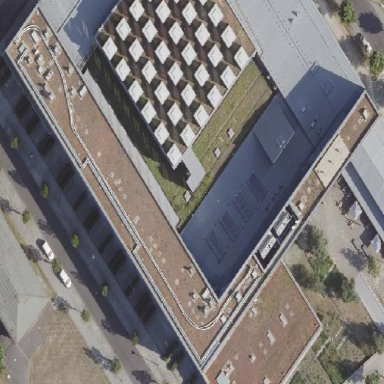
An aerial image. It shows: Building with flat grey roof.